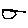
Label: hexagon